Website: home-depot
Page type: review-order
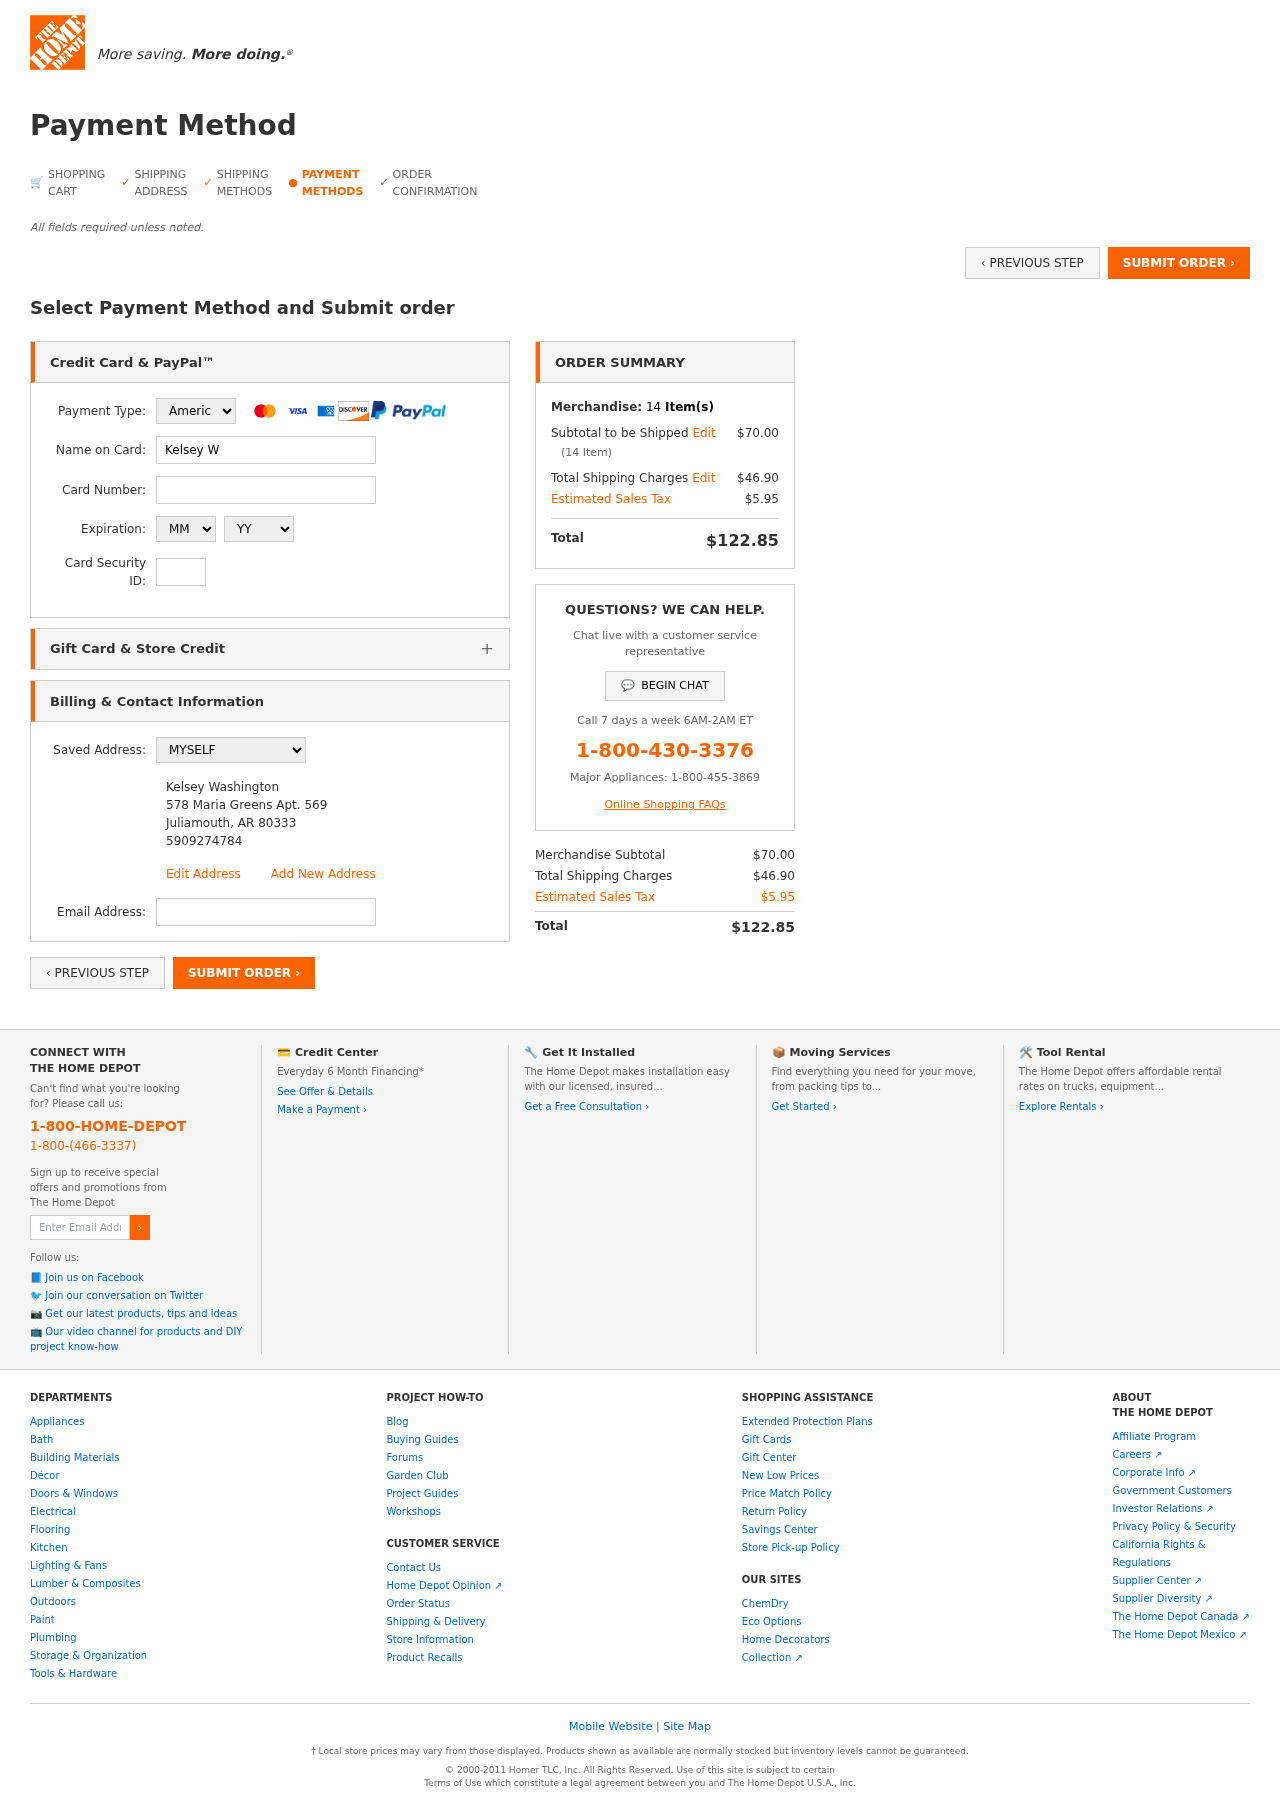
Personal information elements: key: PII_CARD_CVV
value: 2435
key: PII_CARD_EXPIRY_MONTH
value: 06
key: PII_CARD_EXPIRY_YEAR
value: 26
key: PII_CARD_NUMBER
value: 3404 4573 7499 109
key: PII_CARD_TYPE
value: American Express
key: PII_EMAIL
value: kelseywashington@yahoo.com
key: PII_FULLNAME
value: Kelsey Washington
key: PII_FULLNAME2
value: Kelsey Washington
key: PII_STREET2
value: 578 Maria Greens Apt. 569
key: PII_CITY2
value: Juliamouth
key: PII_STATE_ABBR2
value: AR
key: PII_POSTCODE2
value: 80333
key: PII_PHONE2
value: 5909274784
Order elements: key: ORDER_NUM_ITEMS
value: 14
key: ORDER_SUBTOTAL
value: $70.00
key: ORDER_NUM_ITEMS2
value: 14
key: ORDER_SHIPPING_COST
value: $46.90
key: ORDER_TAX
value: $5.95
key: ORDER_TOTAL
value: $122.85
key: ORDER_SUBTOTAL2
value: $70.00
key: ORDER_SHIPPING_COST2
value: $46.90
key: ORDER_TAX2
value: $5.95
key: ORDER_TOTAL2
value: $122.85